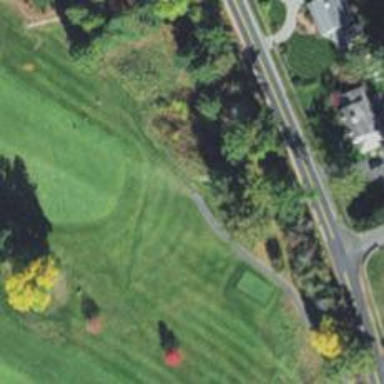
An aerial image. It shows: Path for both road and golf.